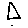
Label: triangle